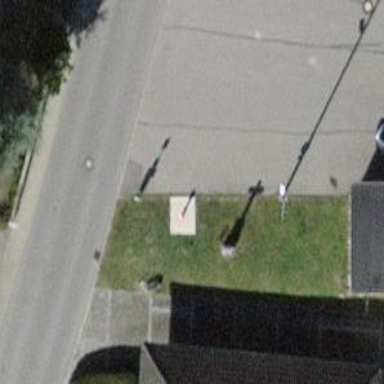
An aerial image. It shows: Historic wayside cross.